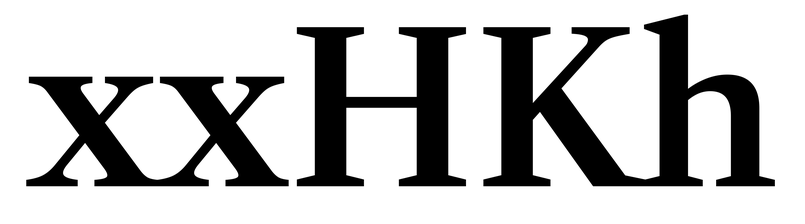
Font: LibreCaslonText_SemiBold